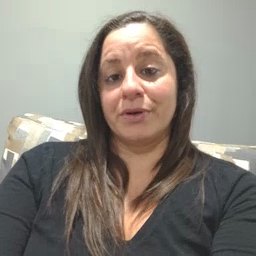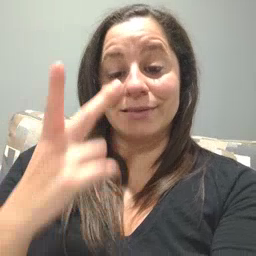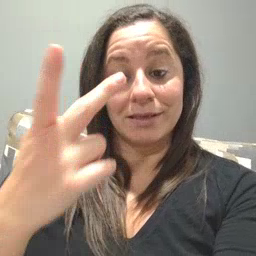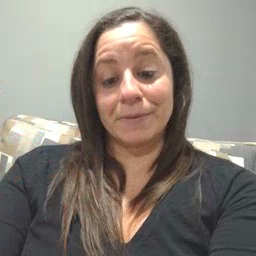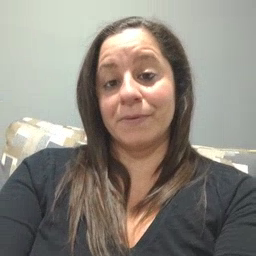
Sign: see